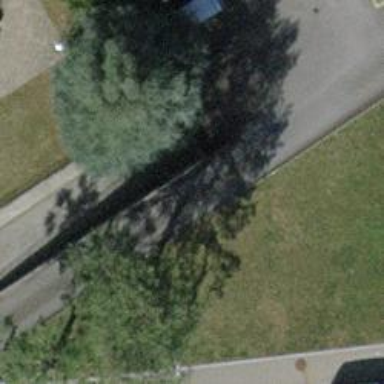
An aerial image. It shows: Parking entrance.